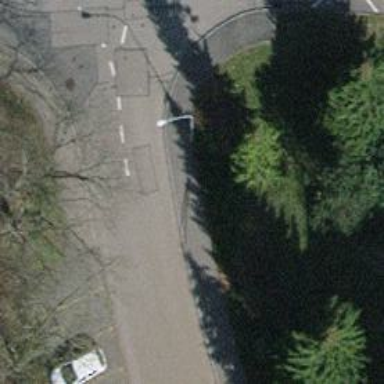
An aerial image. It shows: Kerb barrier.